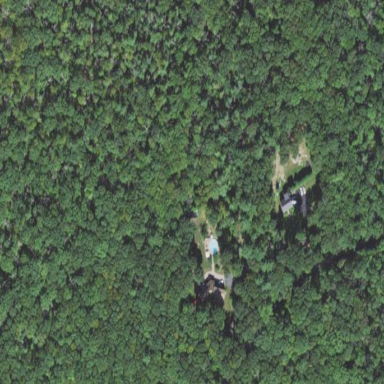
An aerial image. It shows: Mixed leaf woodland.